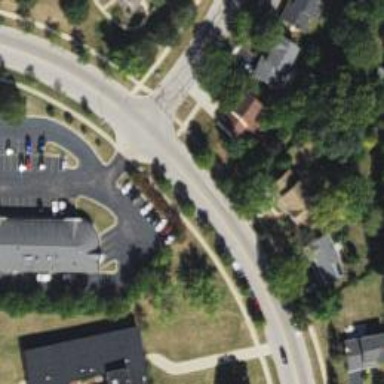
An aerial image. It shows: Residential road with asphalt surface and separate sidewalk.